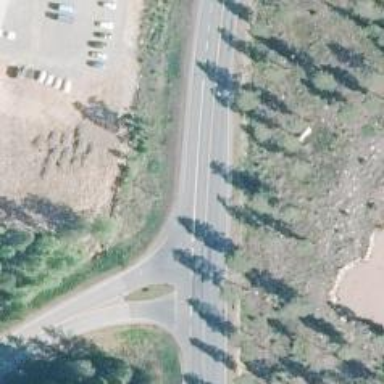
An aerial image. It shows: Trunk link highway.